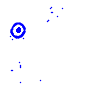
Particle: electron